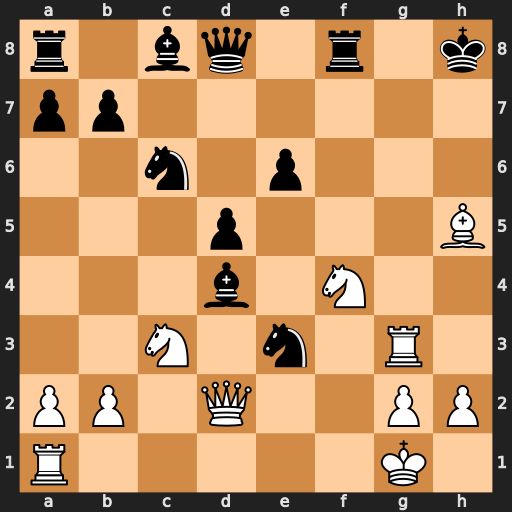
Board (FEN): r1bq1r1k/pp6/2n1p3/3p3B/3b1N2/2N1n1R1/PP1Q2PP/R5K1
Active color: w
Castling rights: -
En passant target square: -
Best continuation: Ng6+ Kh7 Nxf8+